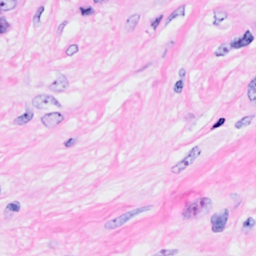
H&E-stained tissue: Breast